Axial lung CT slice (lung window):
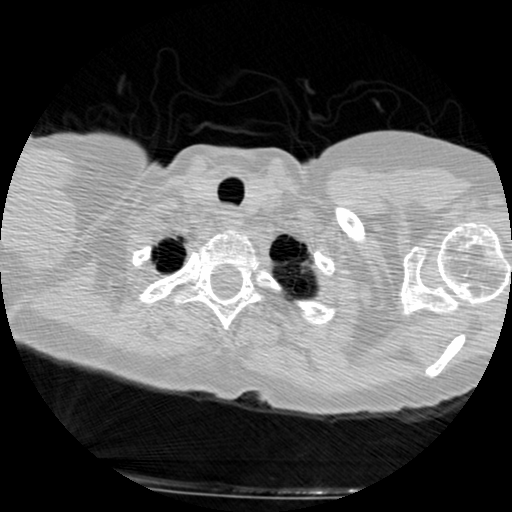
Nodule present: no